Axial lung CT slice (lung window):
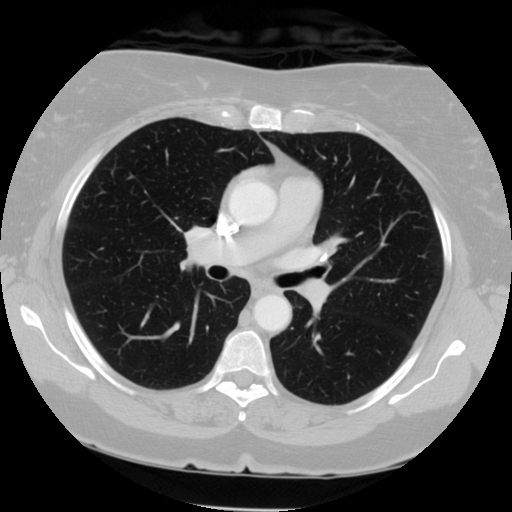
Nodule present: no